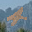
Label: 4